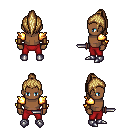
a pixel art fantasy rpg character, male body template, human, dark skin, gold arm armor, red pants, blonde long topknot hairstyle, leather bracers, metal boots, dagger, four views (front, back, left, right), 2x2 character sprite sheet, small pixel art, hard edges, no anti-aliasing